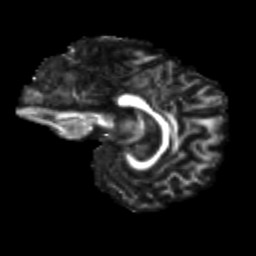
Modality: FA
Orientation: sagittal
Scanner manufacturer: siemens
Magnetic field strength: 3 T
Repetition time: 9.2 s
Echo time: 0.084 s